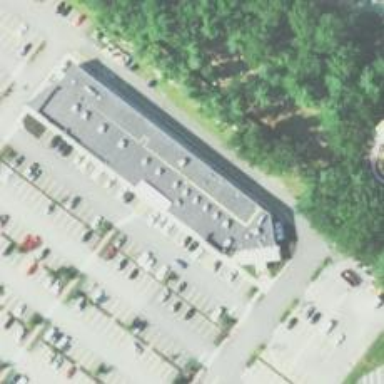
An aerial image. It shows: Fitness center located in leisure land.